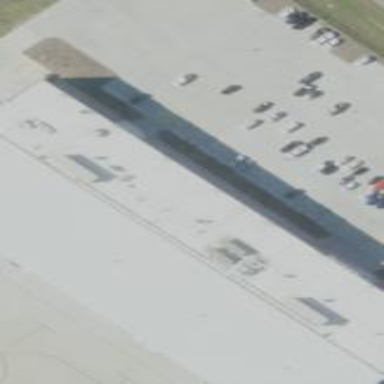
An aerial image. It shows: Hangar.